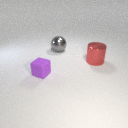
small purple rubber cube in front of large red metal cylinder